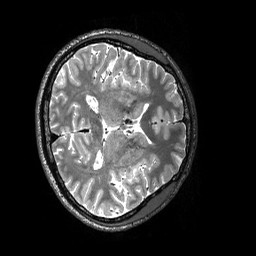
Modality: T2w
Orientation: axial
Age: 22
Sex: male
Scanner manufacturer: siemens
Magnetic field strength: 3 T
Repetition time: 3.2 s
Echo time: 0.565 s